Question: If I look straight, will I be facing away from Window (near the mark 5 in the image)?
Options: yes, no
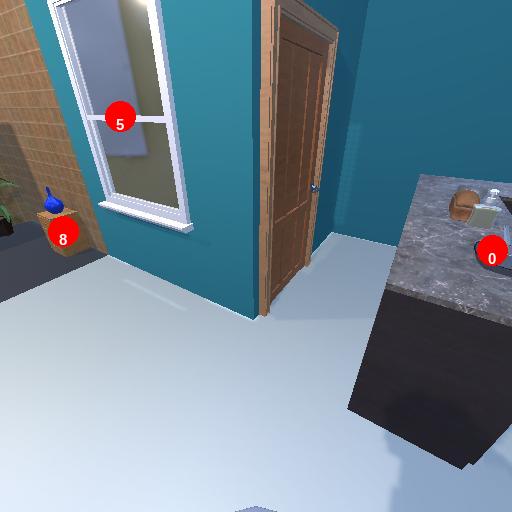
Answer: yes